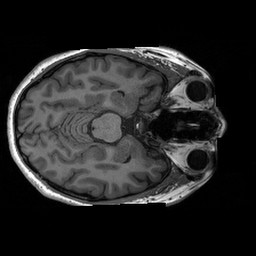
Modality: T1w
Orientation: axial
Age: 24
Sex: female
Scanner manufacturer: siemens
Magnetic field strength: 3 T
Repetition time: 2.3 s
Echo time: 0.00233 s